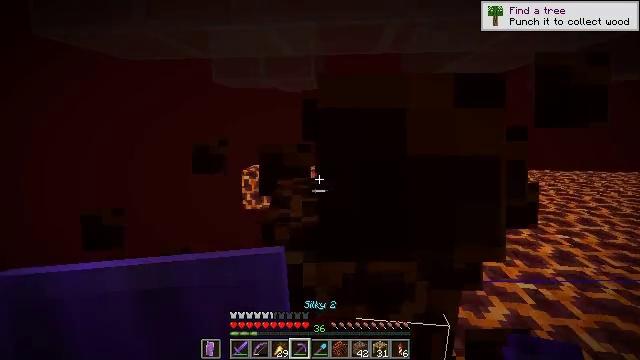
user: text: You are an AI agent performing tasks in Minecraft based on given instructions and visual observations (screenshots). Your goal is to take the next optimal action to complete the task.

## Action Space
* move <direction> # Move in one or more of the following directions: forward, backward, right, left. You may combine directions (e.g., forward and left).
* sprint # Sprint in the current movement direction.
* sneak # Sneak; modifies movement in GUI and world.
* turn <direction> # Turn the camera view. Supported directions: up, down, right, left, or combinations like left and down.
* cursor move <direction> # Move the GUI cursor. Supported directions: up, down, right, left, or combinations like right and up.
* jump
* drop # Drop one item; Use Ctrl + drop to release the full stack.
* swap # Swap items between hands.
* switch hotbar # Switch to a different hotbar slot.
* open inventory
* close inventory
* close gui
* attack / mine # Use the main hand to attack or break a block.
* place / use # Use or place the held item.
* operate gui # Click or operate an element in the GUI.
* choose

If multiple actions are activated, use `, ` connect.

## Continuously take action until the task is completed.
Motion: motion action
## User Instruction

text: Retrieve a magma block for building or traps.
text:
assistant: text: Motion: sneak